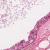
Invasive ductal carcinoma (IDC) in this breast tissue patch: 0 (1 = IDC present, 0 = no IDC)